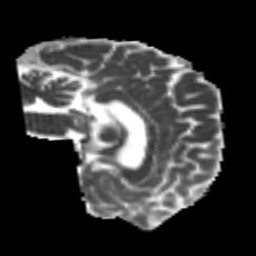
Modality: MD
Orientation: sagittal
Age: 26
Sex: male
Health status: healthy
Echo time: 0.074 s